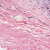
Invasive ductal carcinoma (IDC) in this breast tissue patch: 0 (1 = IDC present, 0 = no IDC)